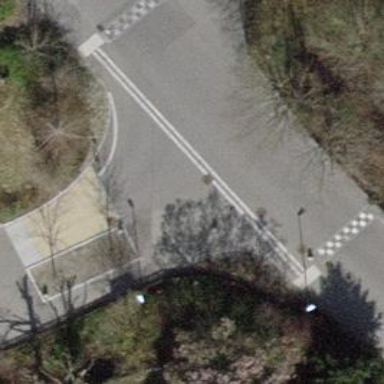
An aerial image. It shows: Table-style traffic calming feature.